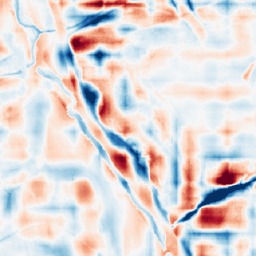
Category: wavelet
Decomposition family: wavelet_reverse_biorthogonal
Decomposition parameters: wavelet: rbio4.4
level: 5
Upsampling method: area
Upsampling parameters: scale: 2
Upsampling scale: 2